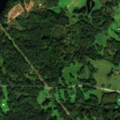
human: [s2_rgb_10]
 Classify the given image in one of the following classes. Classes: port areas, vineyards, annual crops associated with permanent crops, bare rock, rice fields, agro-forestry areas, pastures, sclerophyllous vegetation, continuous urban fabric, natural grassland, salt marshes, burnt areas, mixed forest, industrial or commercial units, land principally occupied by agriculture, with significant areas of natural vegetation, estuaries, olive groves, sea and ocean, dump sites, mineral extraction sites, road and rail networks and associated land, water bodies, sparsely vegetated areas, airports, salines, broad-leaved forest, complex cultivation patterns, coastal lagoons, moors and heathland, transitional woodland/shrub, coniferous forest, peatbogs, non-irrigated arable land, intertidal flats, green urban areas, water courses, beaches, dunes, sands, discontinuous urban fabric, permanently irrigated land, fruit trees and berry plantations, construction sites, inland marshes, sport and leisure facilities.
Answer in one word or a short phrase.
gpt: pastures, land principally occupied by agriculture, with significant areas of natural vegetation, broad-leaved forest, mixed forest, transitional woodland/shrub, water bodies